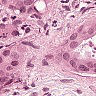
Metastatic tissue present: yes